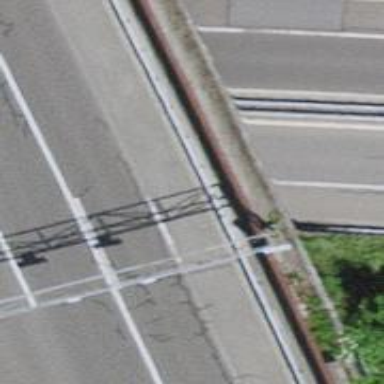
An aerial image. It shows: Gantry with signals.